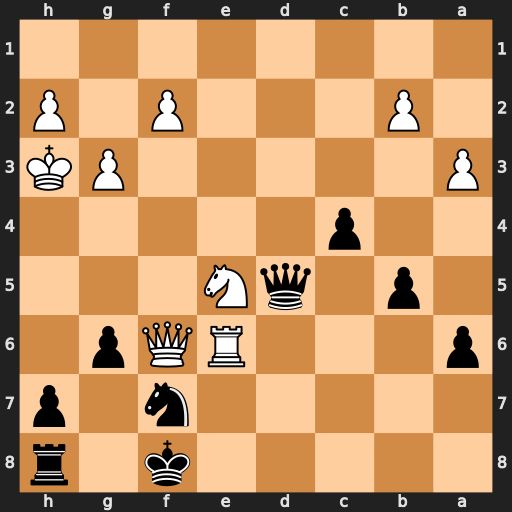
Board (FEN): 5k1r/5n1p/p3RQp1/1p1qN3/2p5/P5PK/1P3P1P/8
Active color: b
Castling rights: -
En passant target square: -
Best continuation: Qxe6+ Qxe6 Ng5+ Kg4 Nxe6